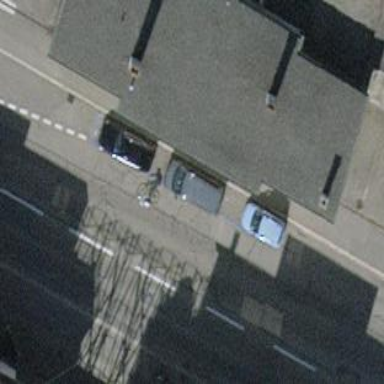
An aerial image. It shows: Parking lane area.